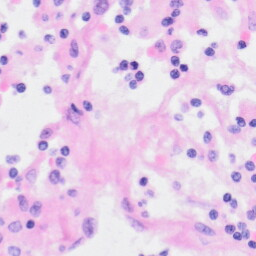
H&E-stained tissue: Kidney